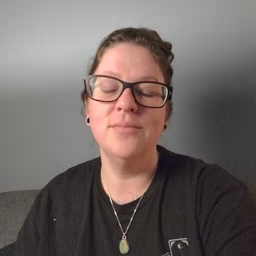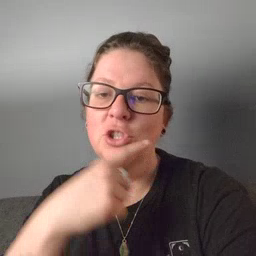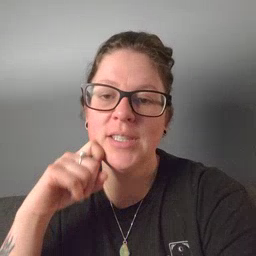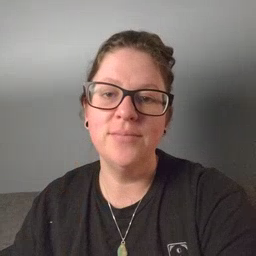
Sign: dry